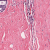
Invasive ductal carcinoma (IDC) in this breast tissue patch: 0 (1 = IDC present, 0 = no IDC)